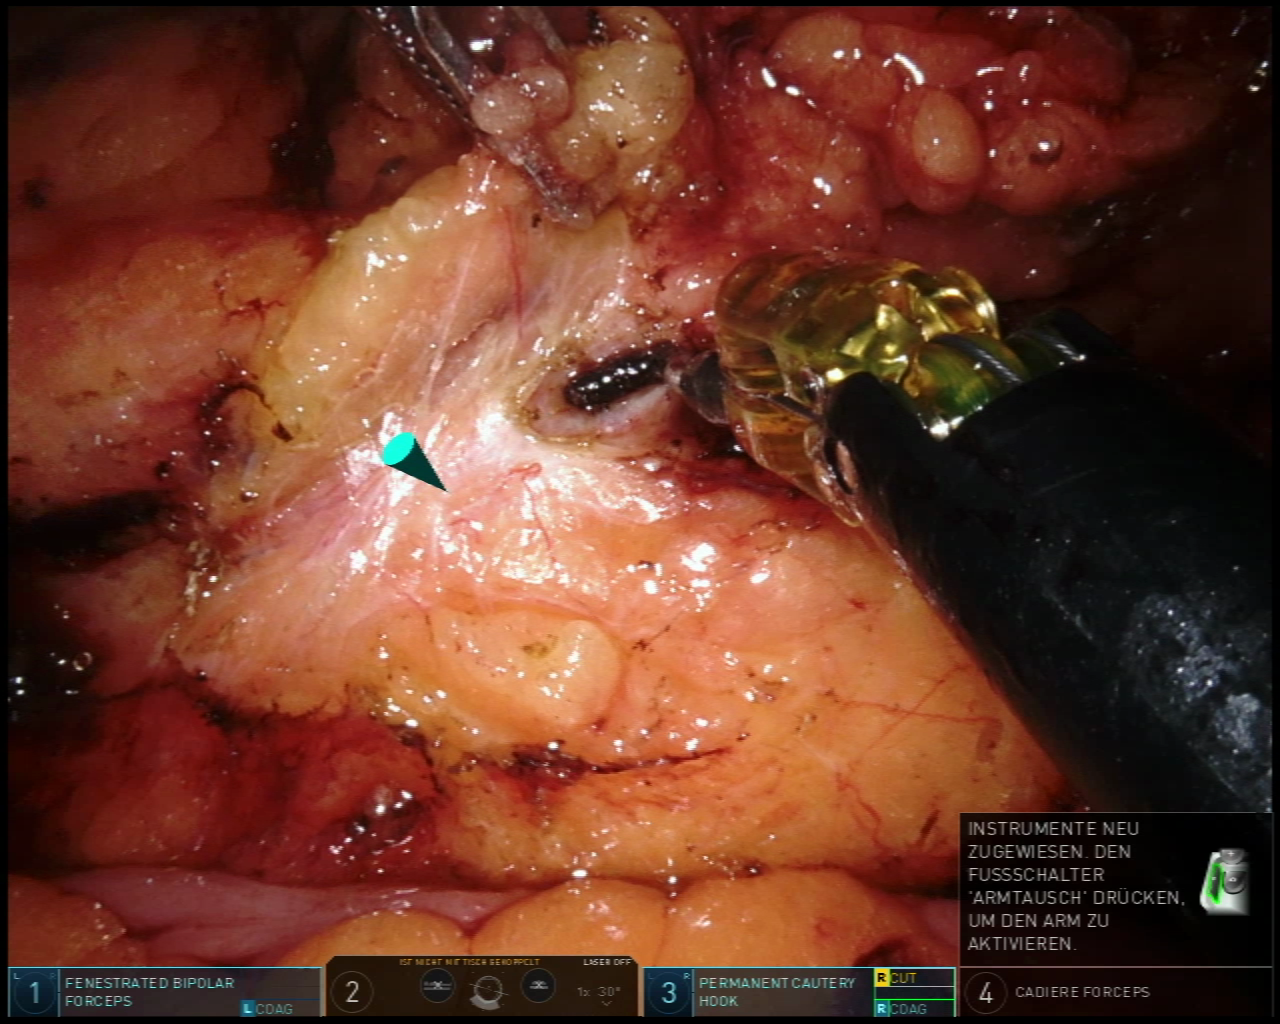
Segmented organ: inferior_mesenteric_artery
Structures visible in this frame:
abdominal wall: no
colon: yes
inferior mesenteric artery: yes
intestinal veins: no
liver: no
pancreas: no
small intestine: no
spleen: no
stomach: no
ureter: no
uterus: no
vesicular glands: no